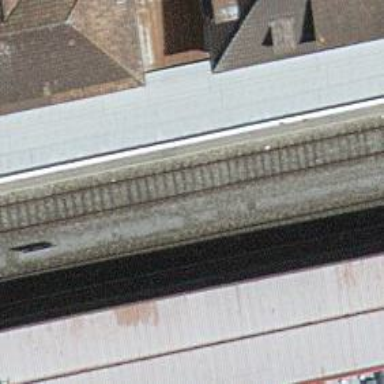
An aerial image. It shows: Stop position for public transport at railway stop.